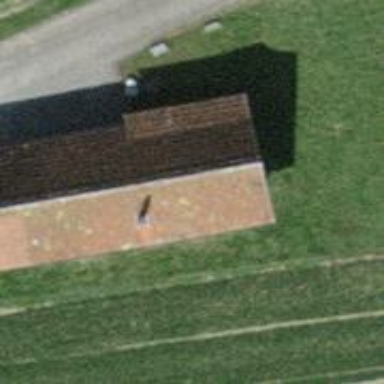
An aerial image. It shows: Hut.